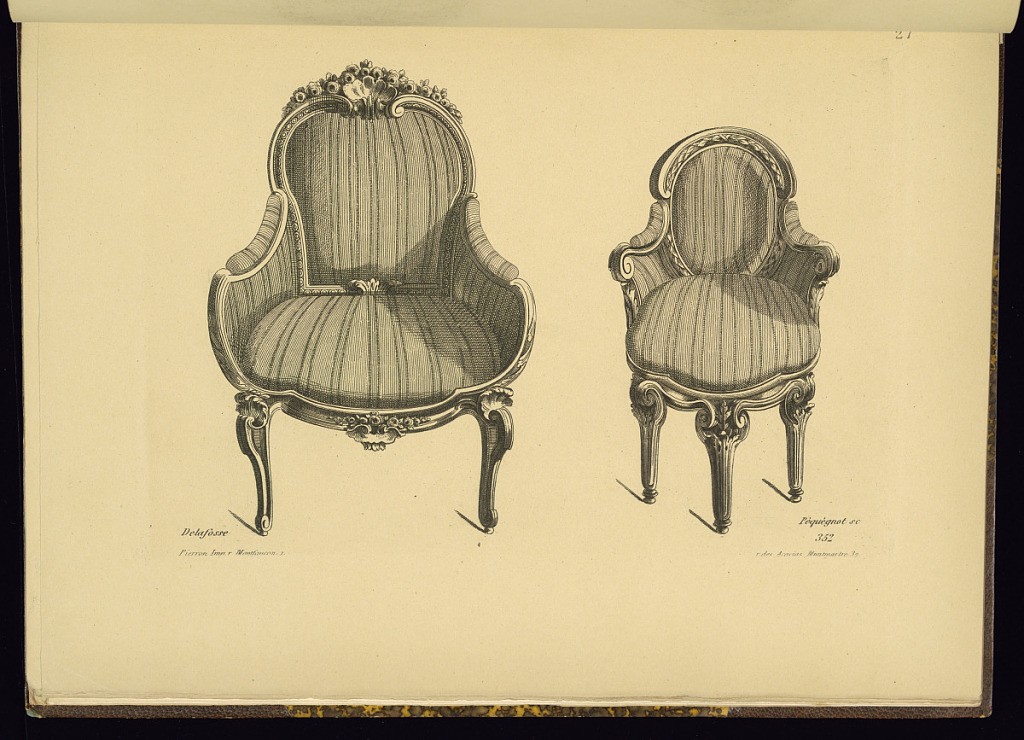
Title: Two Designs for Chairs
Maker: Jean-Charles Delafosse, French, 1734 – 1789
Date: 1849–66
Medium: Etching on paper
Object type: Print
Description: Two designs for upholstered armchairs with ornately carved frames featuring flowers, shells, scrolling leaves and laurel leaf molding. The plate is signed with the printmaker, publisher, and original designer, and numbered.